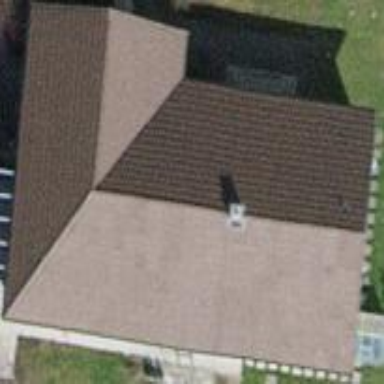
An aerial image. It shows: Building with tiled roof.